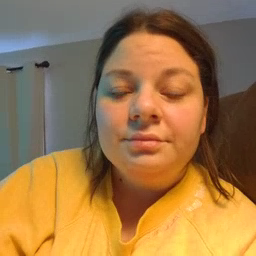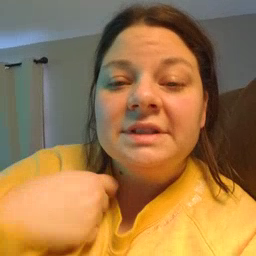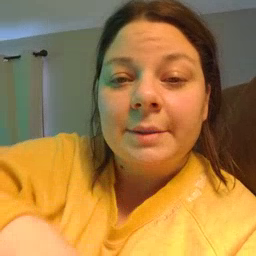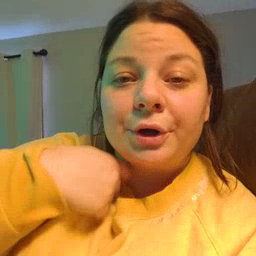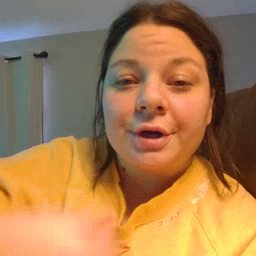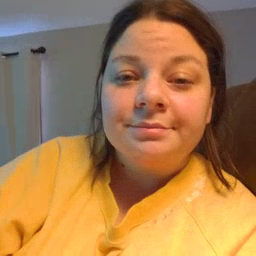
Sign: zipper